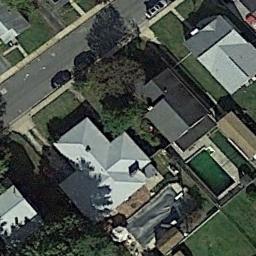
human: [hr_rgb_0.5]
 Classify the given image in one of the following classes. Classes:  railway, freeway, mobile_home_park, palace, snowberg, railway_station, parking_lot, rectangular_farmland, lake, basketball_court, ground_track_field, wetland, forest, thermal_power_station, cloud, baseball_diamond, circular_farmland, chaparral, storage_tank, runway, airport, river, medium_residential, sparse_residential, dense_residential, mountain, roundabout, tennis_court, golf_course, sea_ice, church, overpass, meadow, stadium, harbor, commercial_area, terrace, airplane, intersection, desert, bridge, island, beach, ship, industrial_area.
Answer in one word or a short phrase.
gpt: medium_residential